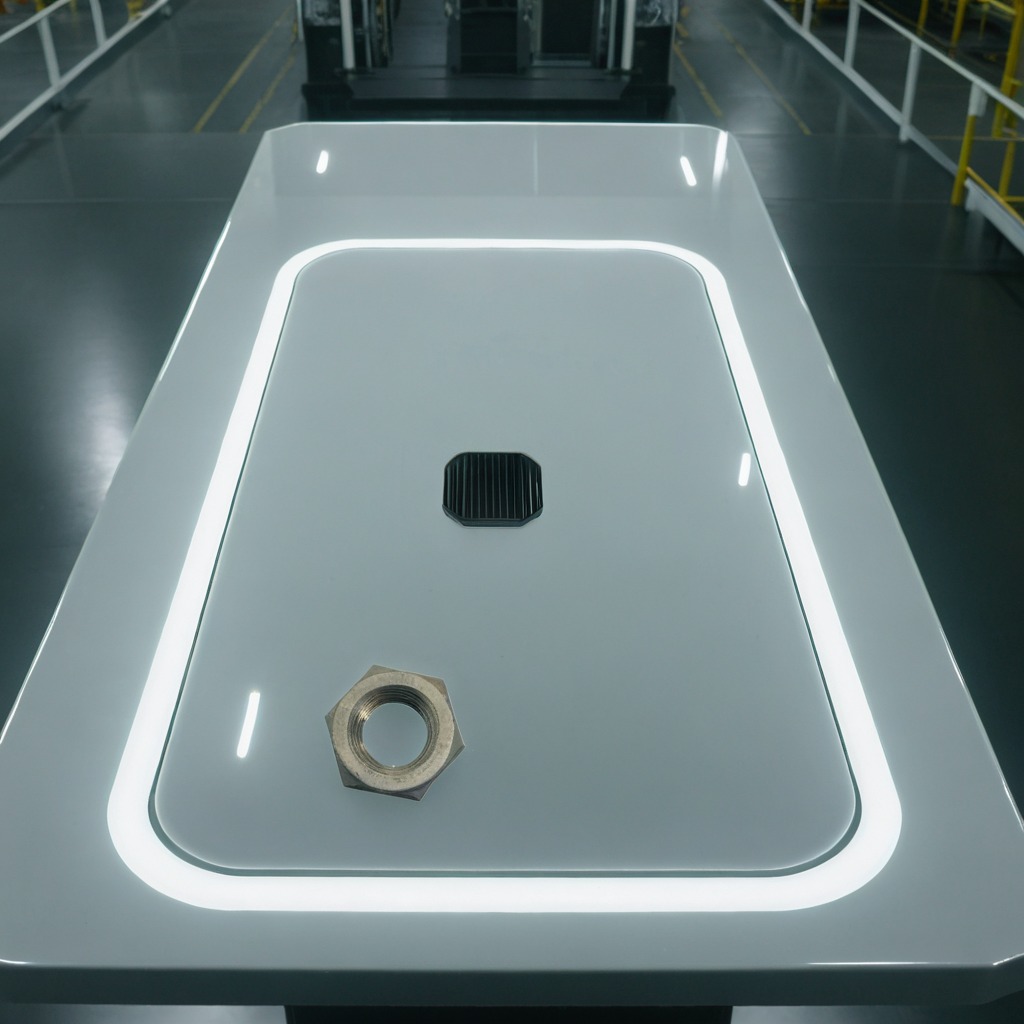
A metal nut is lying on the table.